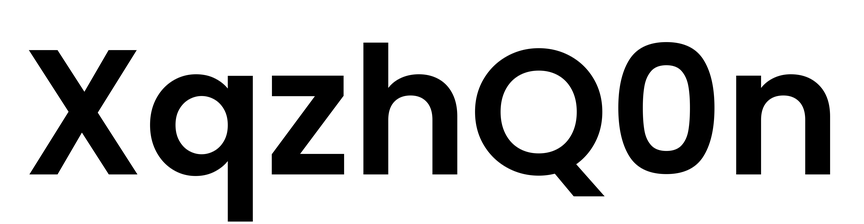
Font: Poppins-SemiBold